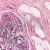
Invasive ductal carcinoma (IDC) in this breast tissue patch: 0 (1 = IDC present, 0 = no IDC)